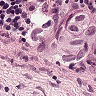
Metastatic tissue present: yes